Field crop: maize
Growth stage: 1
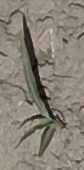
Species: sorghum